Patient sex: F
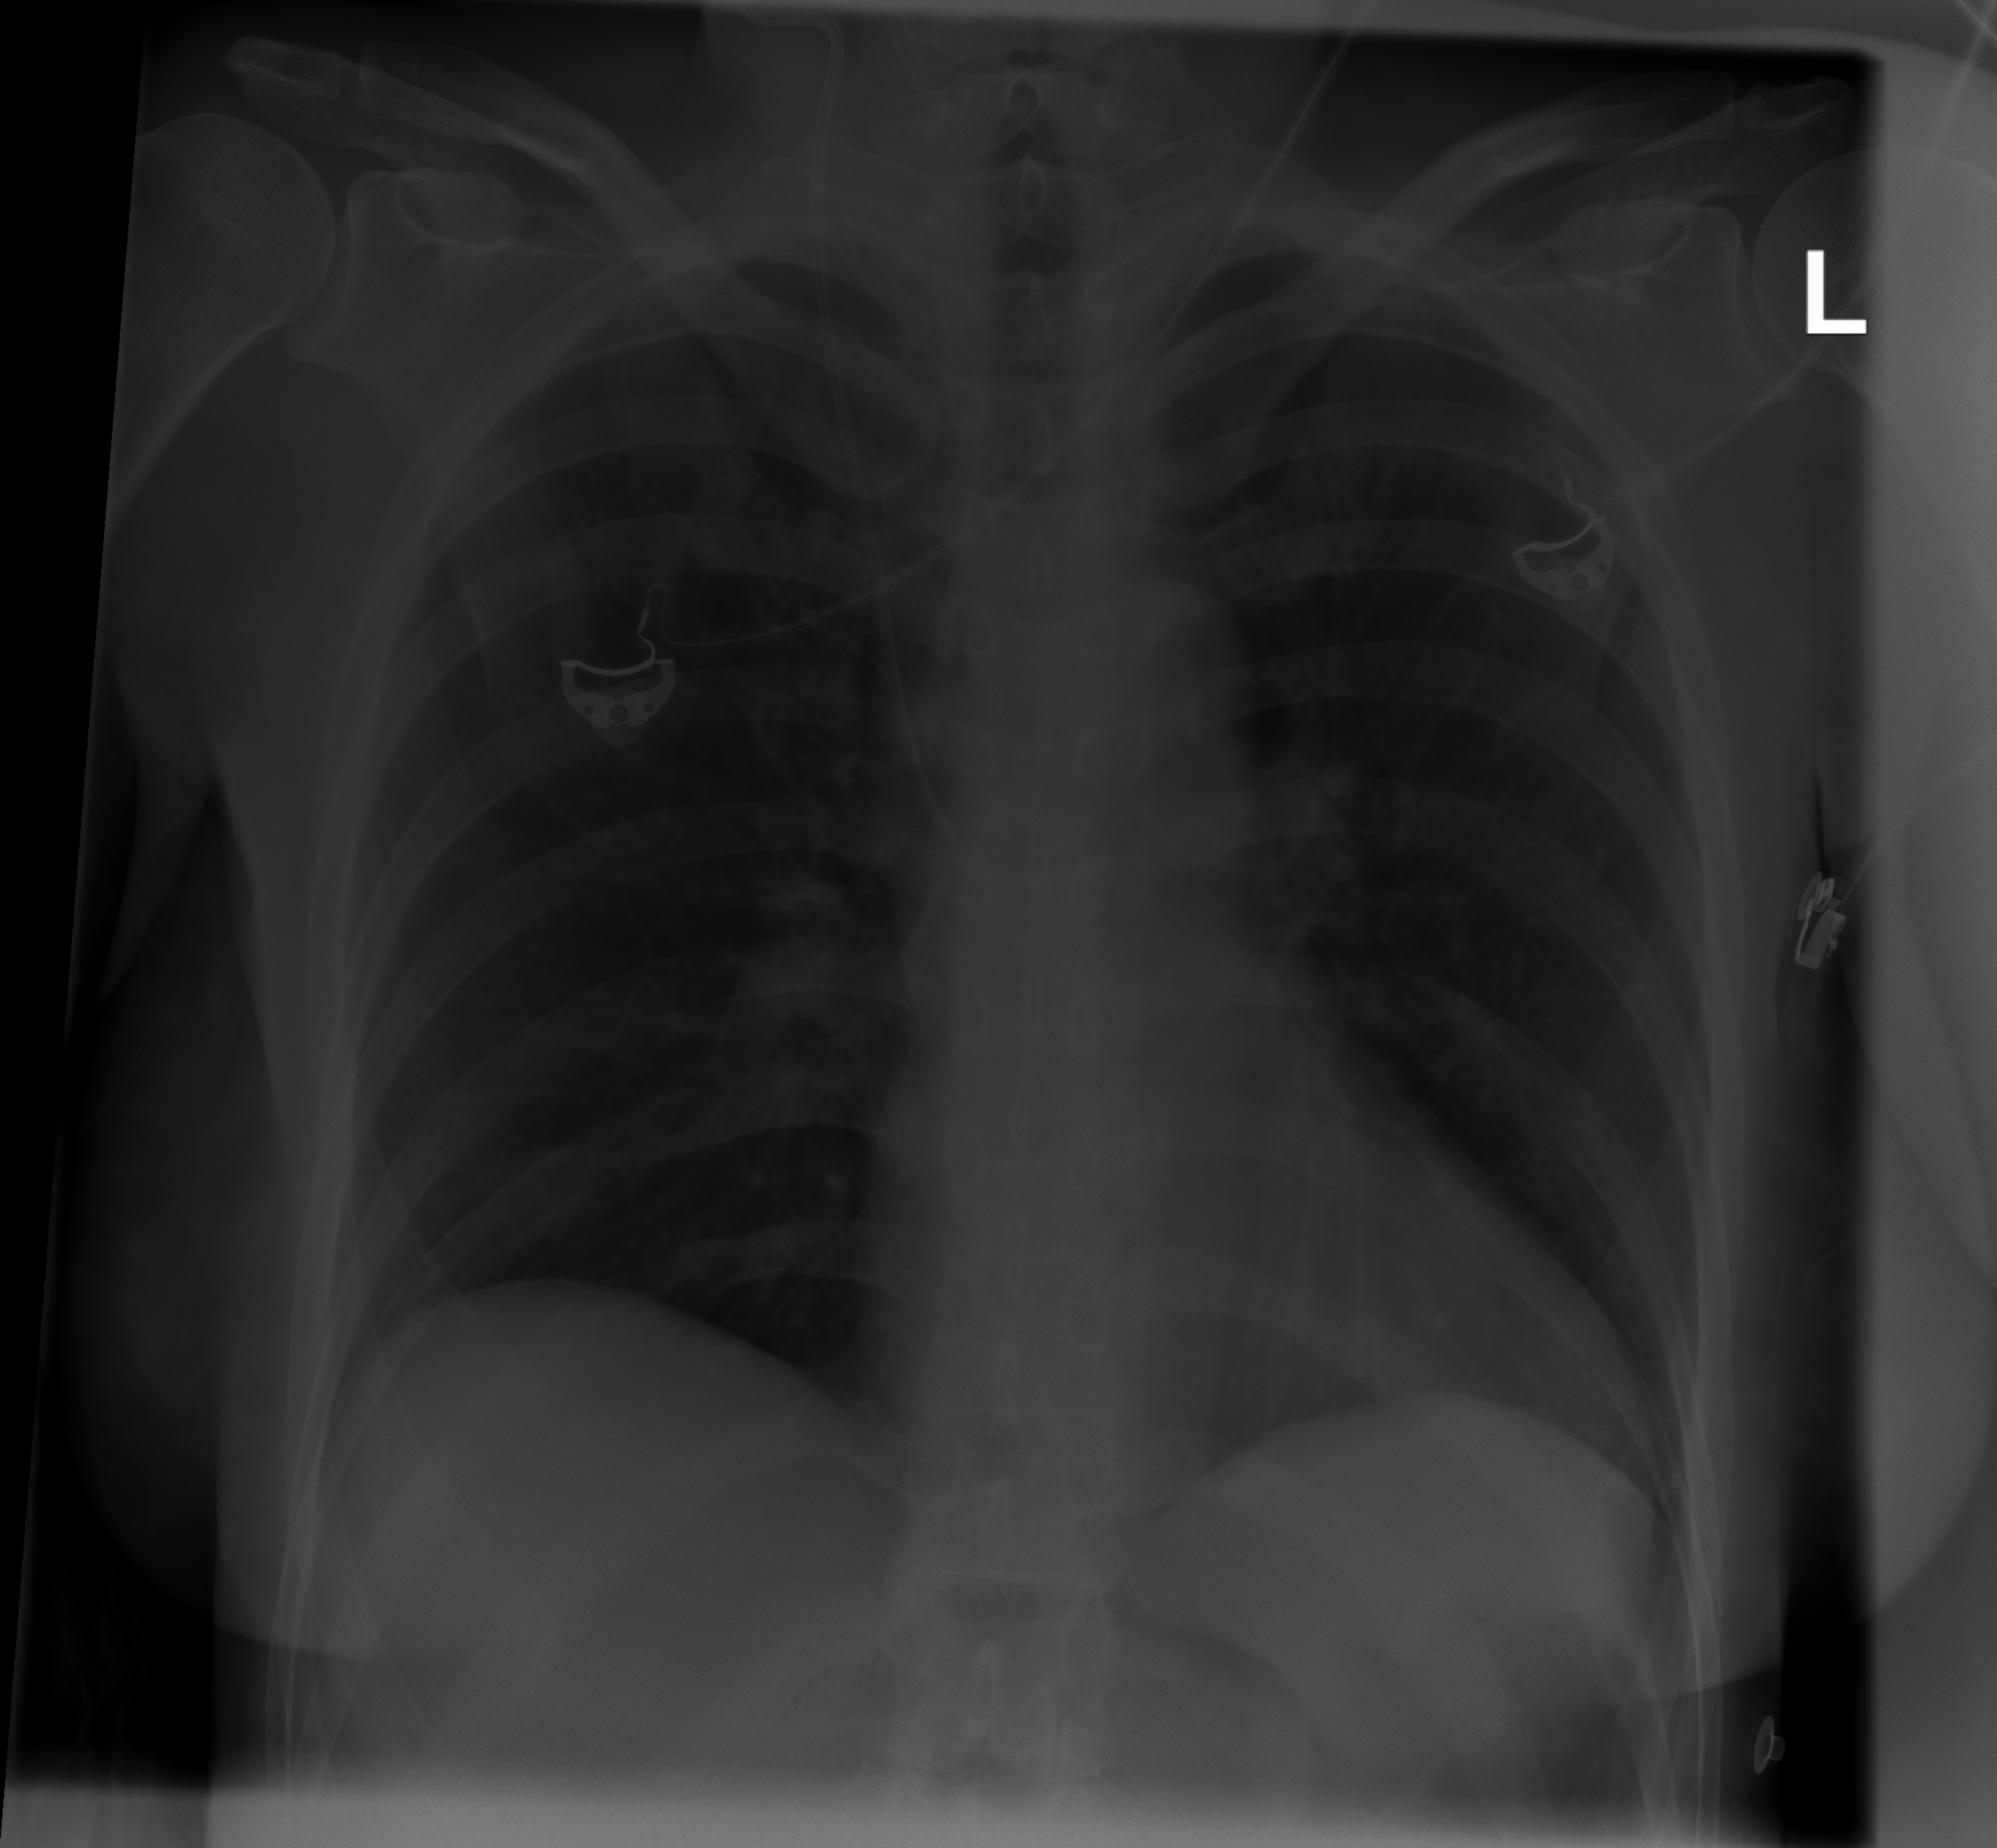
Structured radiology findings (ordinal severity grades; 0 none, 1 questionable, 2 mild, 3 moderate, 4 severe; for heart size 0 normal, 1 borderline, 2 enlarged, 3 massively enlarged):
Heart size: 0
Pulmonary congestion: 0
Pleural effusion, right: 0
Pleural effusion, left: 0
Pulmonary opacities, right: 0
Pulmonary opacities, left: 0
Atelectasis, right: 1
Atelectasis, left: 1